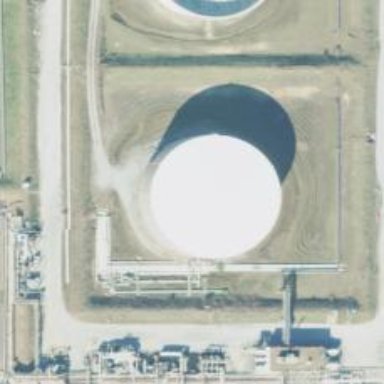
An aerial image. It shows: Storage tank building.